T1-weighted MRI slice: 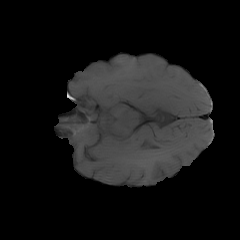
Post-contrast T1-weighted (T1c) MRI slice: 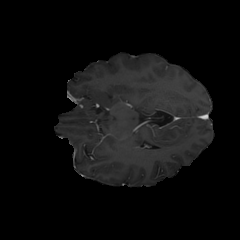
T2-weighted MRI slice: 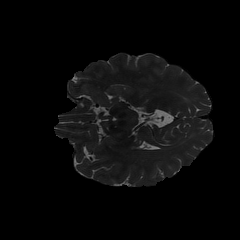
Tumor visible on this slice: no